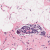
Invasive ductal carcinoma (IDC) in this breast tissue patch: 0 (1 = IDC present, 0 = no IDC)